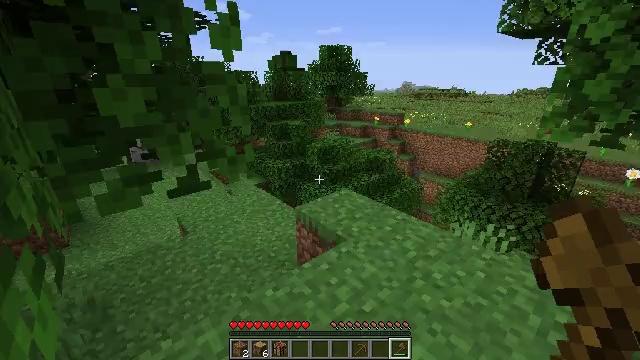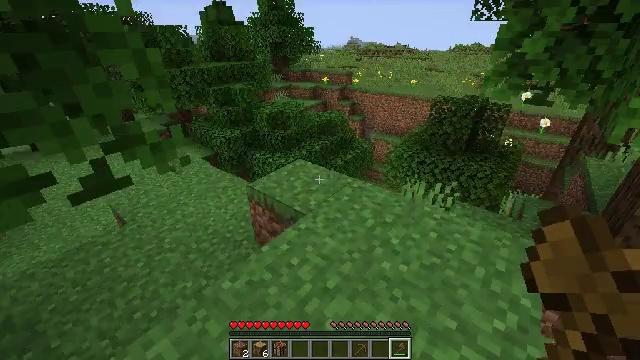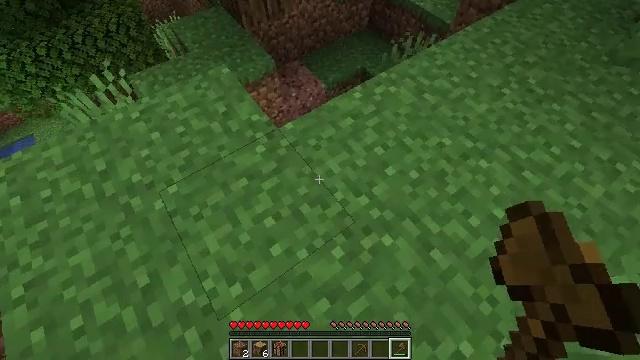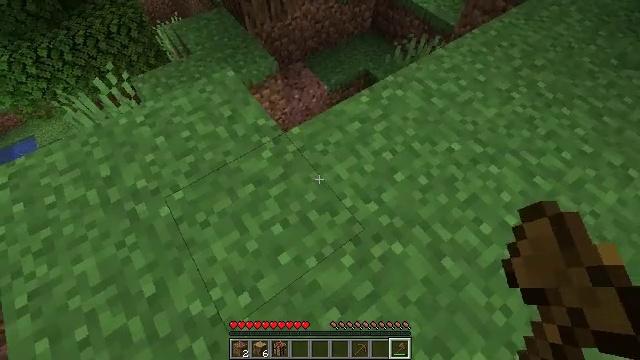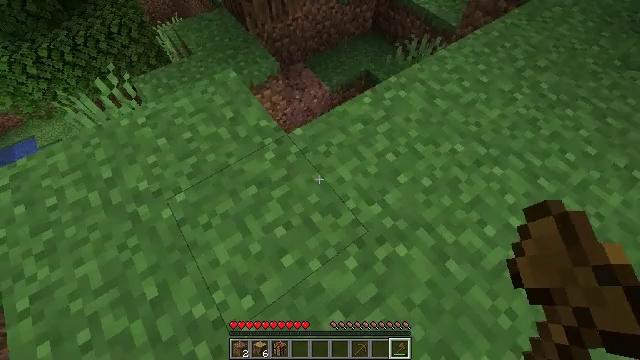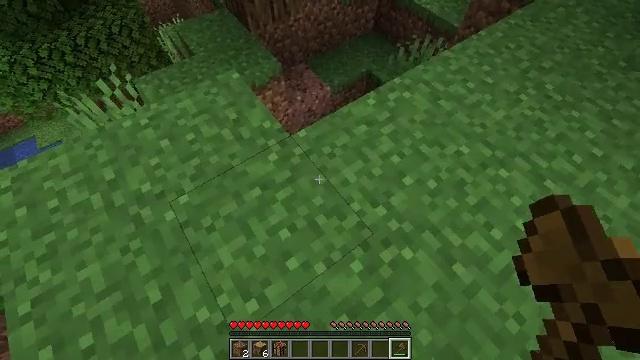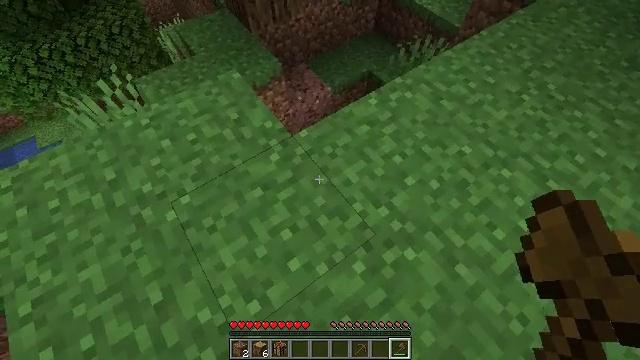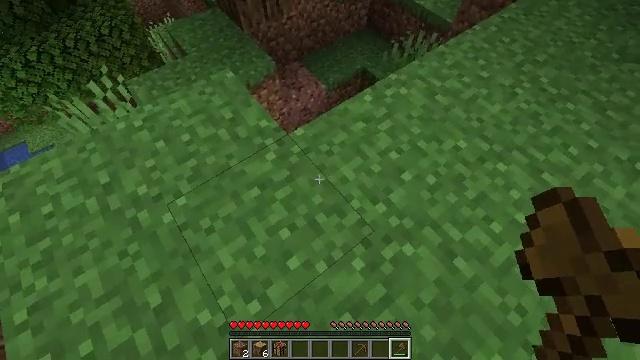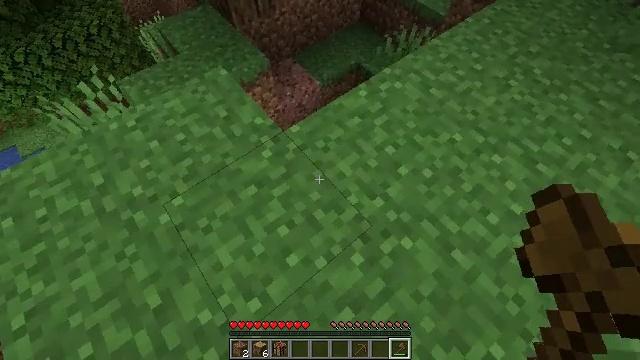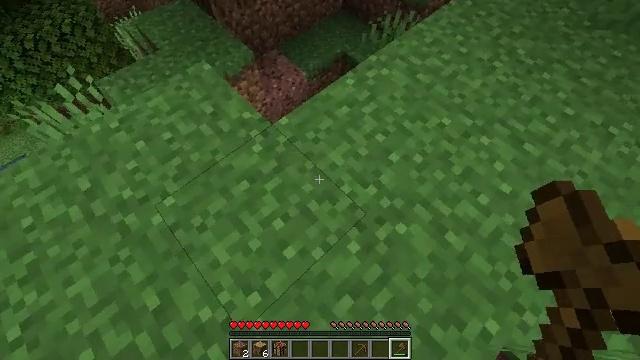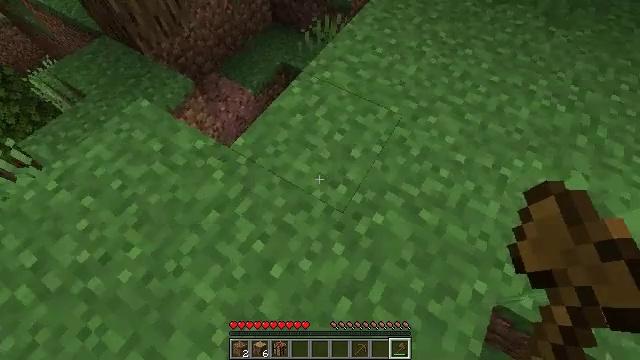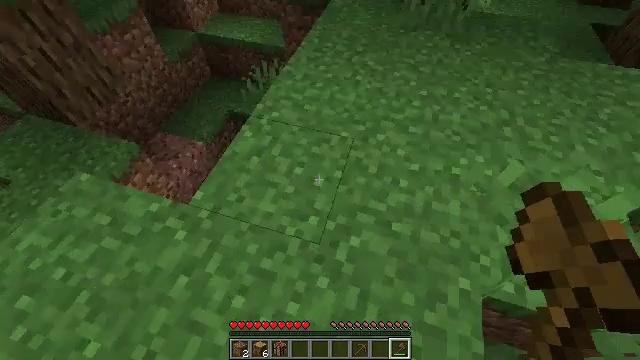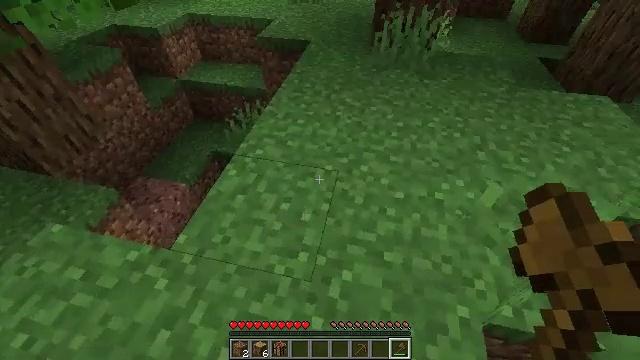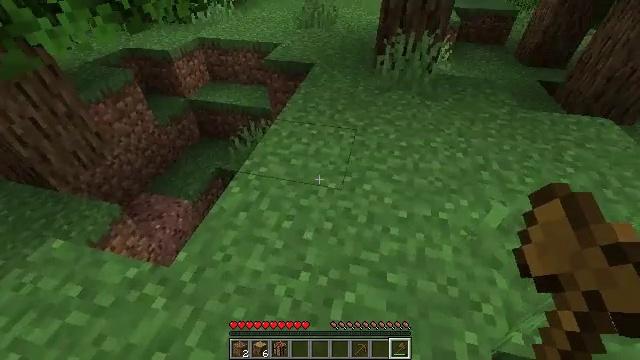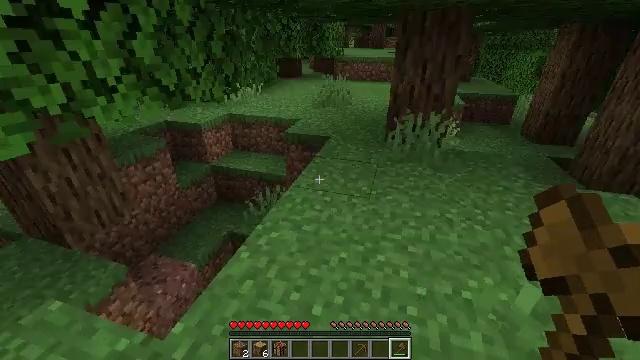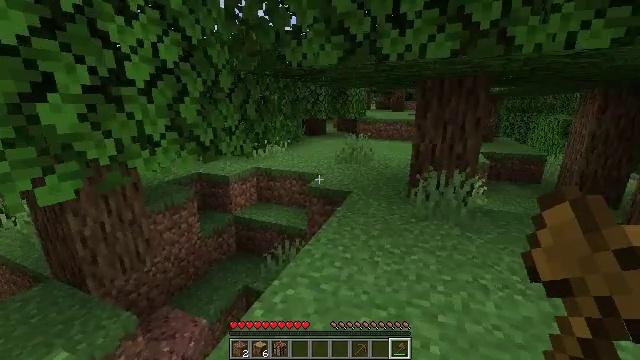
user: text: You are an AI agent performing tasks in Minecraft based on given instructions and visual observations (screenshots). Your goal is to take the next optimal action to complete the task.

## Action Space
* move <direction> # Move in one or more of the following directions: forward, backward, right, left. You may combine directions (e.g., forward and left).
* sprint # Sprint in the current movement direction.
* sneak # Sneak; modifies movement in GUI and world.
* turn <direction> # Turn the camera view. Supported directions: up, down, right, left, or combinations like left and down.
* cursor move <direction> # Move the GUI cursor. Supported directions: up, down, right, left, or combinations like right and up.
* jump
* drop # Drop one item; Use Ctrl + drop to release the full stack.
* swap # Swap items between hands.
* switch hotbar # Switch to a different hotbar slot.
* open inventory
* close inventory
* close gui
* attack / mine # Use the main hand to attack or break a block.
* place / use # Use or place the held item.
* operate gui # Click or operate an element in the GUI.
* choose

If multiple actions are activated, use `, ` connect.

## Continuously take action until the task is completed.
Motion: motion action
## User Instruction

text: Remove the grass path from the ground.
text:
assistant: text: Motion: move forward
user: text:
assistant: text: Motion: move forward, turn right and down
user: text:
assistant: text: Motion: no_op
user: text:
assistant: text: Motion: no_op
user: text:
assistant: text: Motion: no_op
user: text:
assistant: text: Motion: no_op
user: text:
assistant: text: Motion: turn right
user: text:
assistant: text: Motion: turn right
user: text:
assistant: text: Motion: turn right and down
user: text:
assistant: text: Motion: turn right and up
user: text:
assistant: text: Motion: turn right and up
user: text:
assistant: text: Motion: turn right and up
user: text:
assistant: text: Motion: turn up
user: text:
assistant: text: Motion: turn left and up
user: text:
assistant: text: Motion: turn left and up
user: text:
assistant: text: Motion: turn left and up
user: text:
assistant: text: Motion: turn left
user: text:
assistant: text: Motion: turn left
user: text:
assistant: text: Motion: turn left
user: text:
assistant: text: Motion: turn left and up
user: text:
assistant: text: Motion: turn left and up
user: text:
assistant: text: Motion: turn left
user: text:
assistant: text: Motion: turn left and down
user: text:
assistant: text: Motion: turn left and down
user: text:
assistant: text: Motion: turn left
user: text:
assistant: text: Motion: turn left and down
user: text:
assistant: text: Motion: turn left
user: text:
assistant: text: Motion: turn left and down
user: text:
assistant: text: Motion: turn left and down
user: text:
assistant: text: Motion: turn left and down